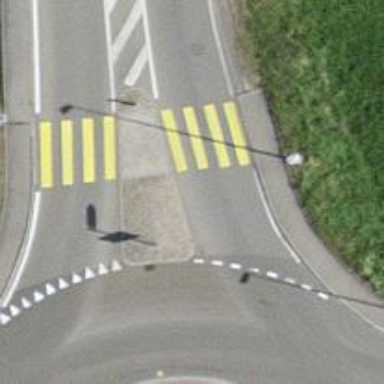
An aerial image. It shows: Zebra crossing on the road.